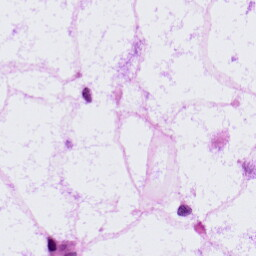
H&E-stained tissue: LymphNode